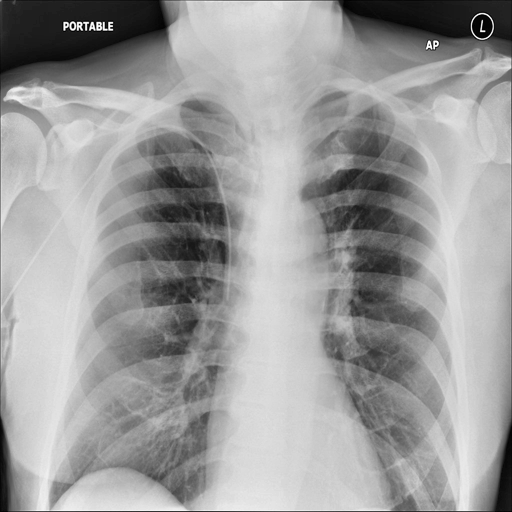
Finding: NORMAL